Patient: sex M, age 55
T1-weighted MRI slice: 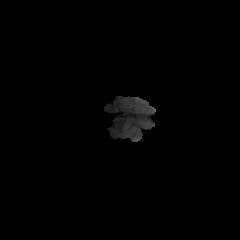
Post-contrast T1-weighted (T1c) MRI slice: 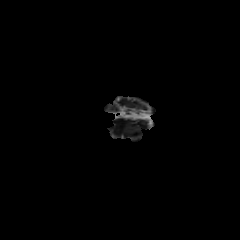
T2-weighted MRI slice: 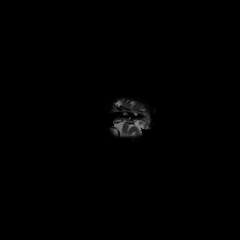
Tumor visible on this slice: no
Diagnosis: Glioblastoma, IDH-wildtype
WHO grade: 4